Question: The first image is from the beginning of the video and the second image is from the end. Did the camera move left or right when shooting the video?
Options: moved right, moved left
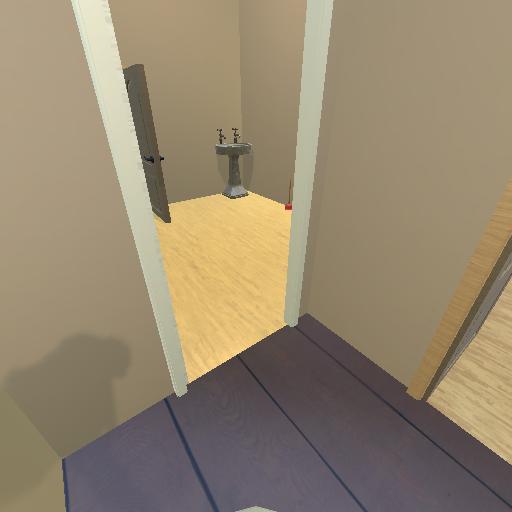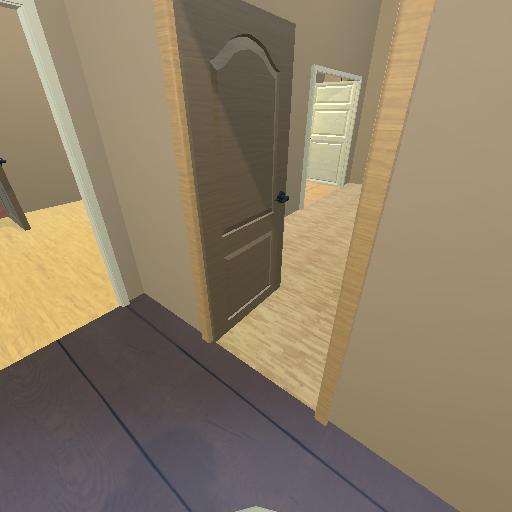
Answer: moved right